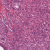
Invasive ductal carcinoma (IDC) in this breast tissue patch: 0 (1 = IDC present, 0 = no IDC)